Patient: sex M, age 80
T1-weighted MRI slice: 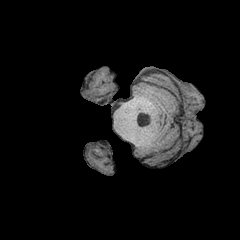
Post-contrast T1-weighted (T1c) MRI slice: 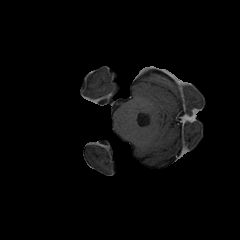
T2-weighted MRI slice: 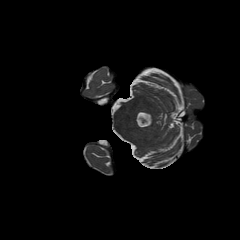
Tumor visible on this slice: no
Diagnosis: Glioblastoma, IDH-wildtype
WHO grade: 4